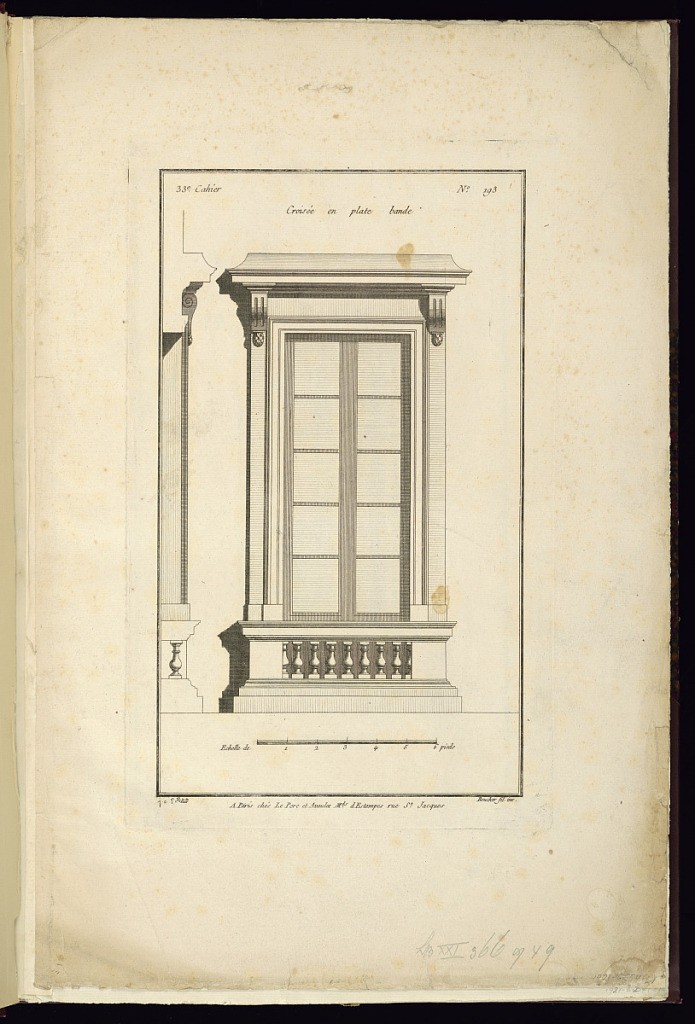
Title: Croisée en plate bande
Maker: Juste-François Boucher, French, 1736 – 1782
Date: ca. 1775
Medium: Engraving on off white laid paper
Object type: Print
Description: Design for casement windows with an awning projected by fluted brackets, and a balustrade at the base. At upper left is the profile of the awning. The plate is signed.